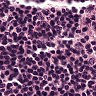
Metastatic tissue present: no